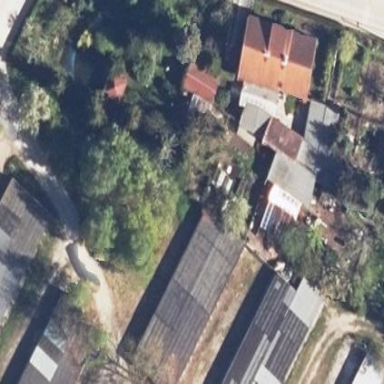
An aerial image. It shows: Group of garages.